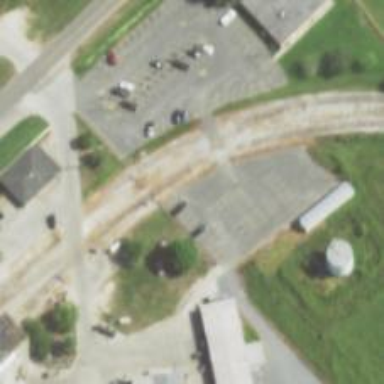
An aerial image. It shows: Rail spur service.